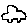
Label: car